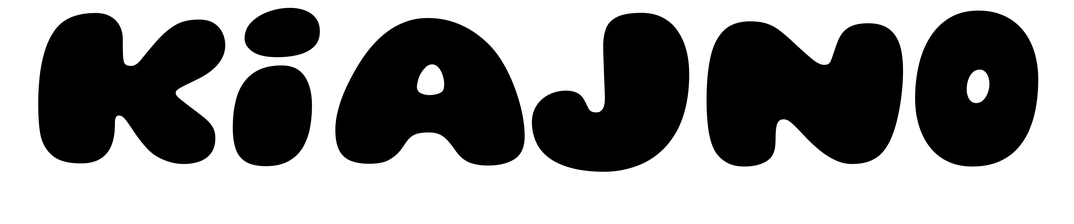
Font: Gluten_Black